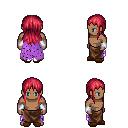
a pixel art fantasy rpg character, male body template, human, dark skin, maroon tattered cape, robe skirt, ruby red unkempt hairstyle, white cloth bracers, brown slippers, four views (front, back, left, right), 2x2 character sprite sheet, small pixel art, hard edges, no anti-aliasing